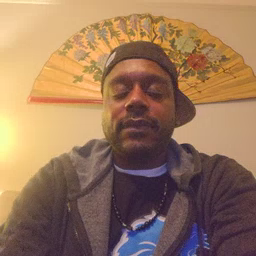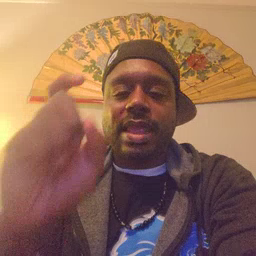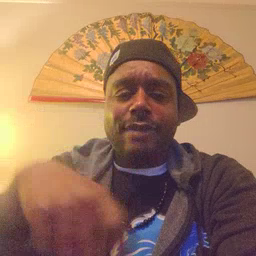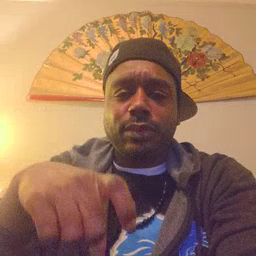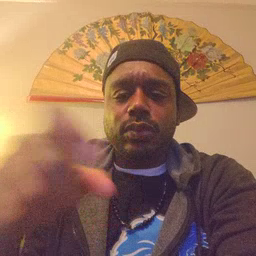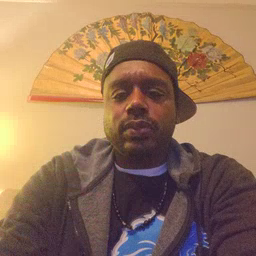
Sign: haveto